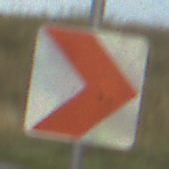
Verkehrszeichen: RichtungstafelnInKurvenKleinLinks
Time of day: SunriseSunset
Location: Outdoor (RoadRail)
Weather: PartlyCloudy
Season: NotSpecified
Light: Natural